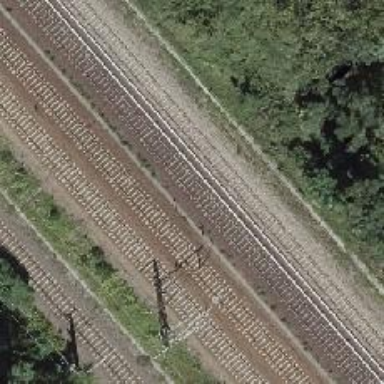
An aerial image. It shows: Railway signal.